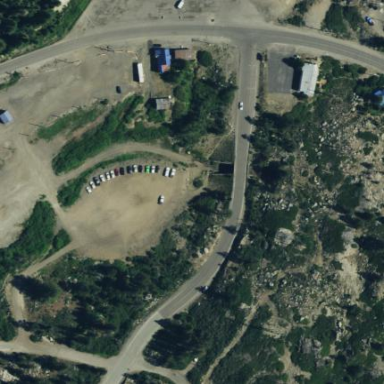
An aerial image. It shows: Unpaved surface parking area.